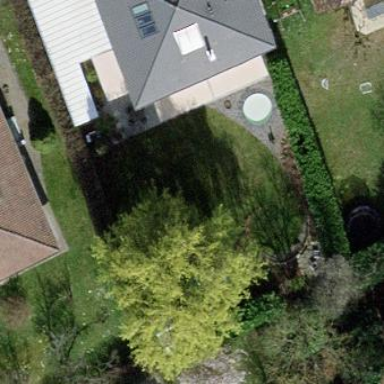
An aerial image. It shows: Garden surrounded by fence.